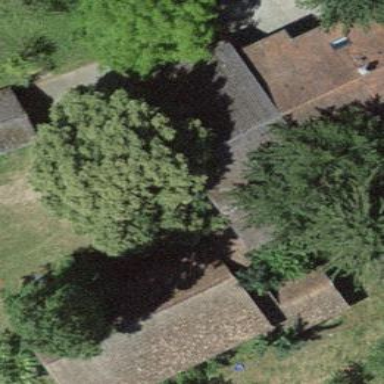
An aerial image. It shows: Building with tile roof.